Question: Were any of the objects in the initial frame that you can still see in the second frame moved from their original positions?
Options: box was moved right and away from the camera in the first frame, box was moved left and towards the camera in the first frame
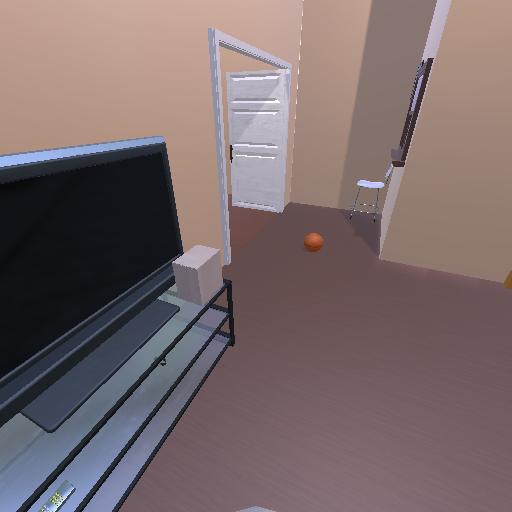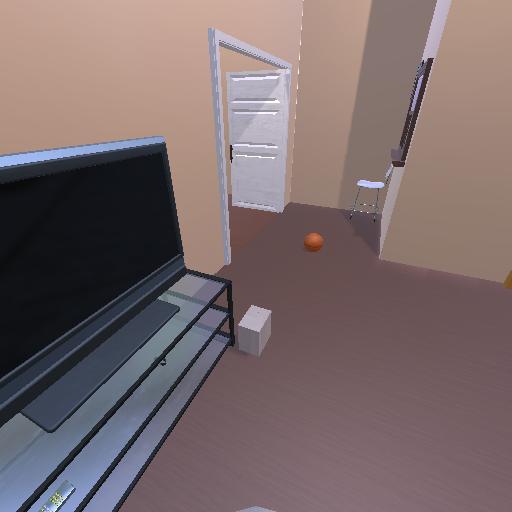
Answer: box was moved right and away from the camera in the first frame